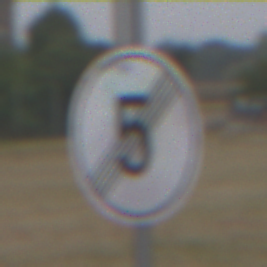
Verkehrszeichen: EndeGeschwindigkeit5
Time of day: Midday
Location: Outdoor (Suburban)
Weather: Overcast
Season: NotSpecified
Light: Natural